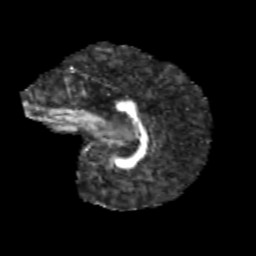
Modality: FA
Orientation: sagittal
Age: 9
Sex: female
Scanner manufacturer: siemens
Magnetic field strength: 3 T
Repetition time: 3.8 s
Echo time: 0.07 s